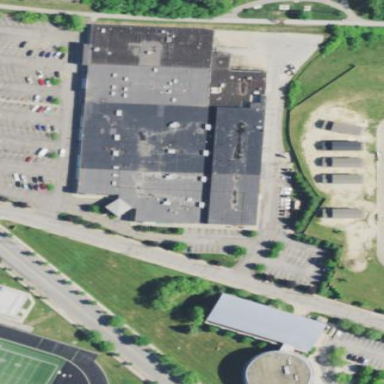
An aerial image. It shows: Retail building.